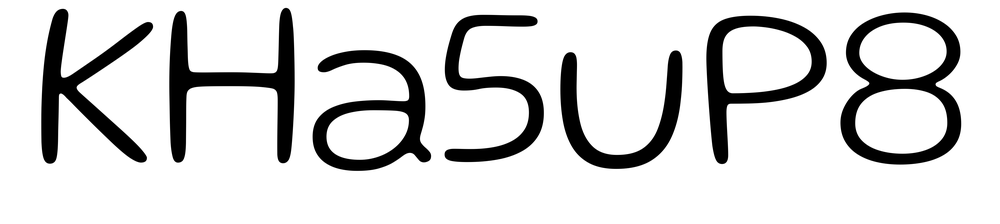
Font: Gluten_ExtraLight